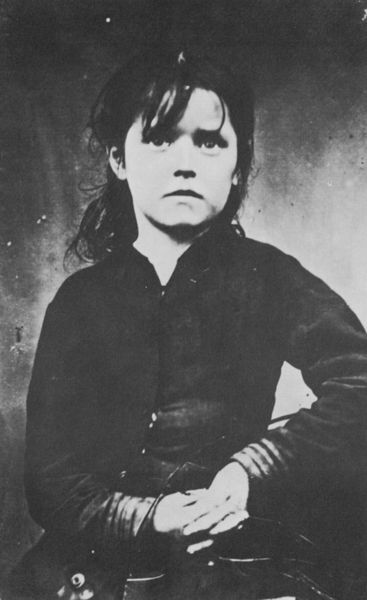
Titel: Porträt Sarah Burge
Künstler: Englischer Photograph
Schlagwörter: dunkel, schatten, weiß, mädchen, ausschnitt, frisur, grau, hell, hintergrund, kleid, licht, mund, nase, ohr, schwarz, stirn, blick, arm, augen, gesicht, kragen, ärmel, bildnis, hände, portrait, porträt, fransen, haare, pose, kinn, lippen, ohren, traurig, wangen, haltung, gefaltet, ernst, finster, pupillen, gestreift, foto, fotografie, photographie, schwarz weiß, manschetten, posieren, enface, photo, miene, aufnahme, fotogrfaie, lichtbild